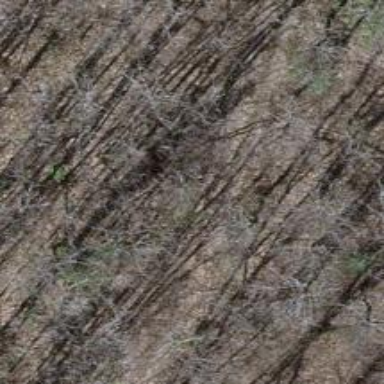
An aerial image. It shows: Path on the ground.